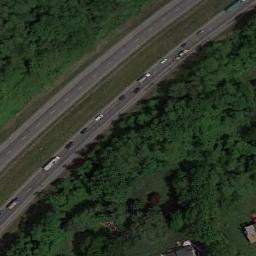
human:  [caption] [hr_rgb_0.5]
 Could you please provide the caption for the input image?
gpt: There was only one black car on the highway .

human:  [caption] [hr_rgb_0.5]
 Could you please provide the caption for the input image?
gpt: A straight freeway go through the wasteland with some trees and some cars are driving on the freeway .

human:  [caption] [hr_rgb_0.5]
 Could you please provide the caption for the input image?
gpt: The freeway goes through the forest with some cars .

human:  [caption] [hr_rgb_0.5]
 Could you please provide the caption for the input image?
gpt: There are large green forests around the freeway and there are many cars on the freeway .

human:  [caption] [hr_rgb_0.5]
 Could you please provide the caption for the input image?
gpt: There are green lawns and some green trees beside the freeway .